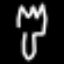
Label: fork